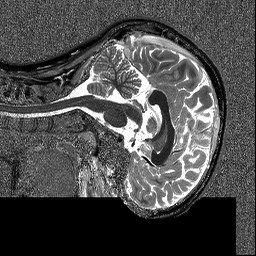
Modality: T1map
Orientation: sagittal
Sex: female